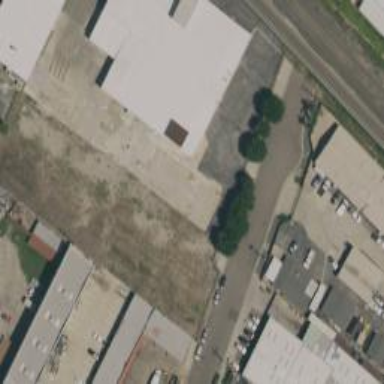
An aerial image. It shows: Industrial building.